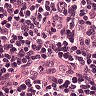
Metastatic tissue present: no